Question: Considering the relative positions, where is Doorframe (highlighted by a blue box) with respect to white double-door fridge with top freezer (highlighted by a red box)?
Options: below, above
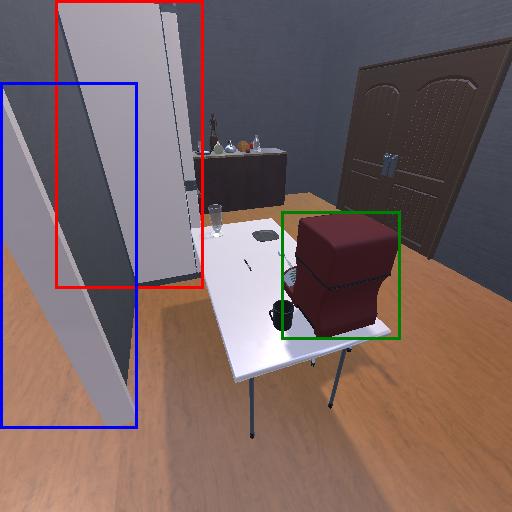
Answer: below